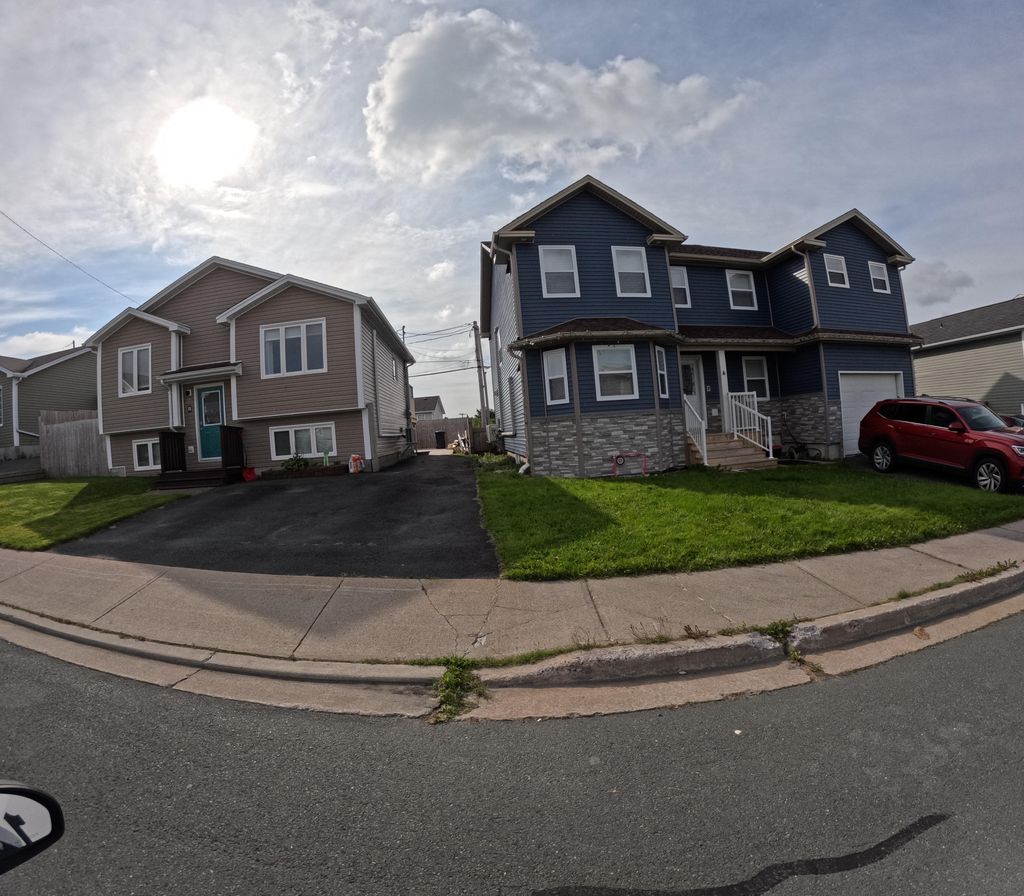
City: st_johns